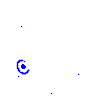
Particle: kaon